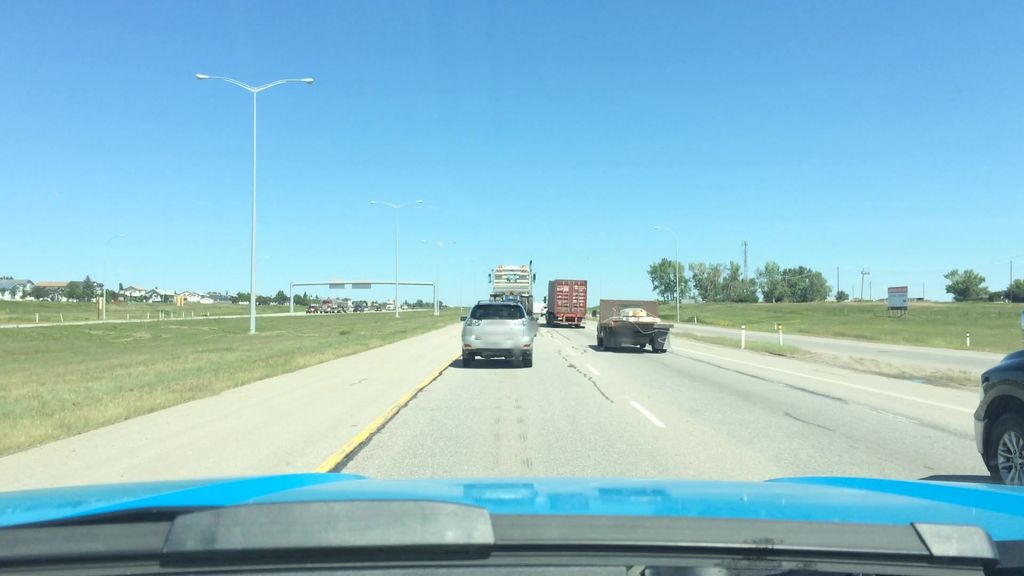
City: calgary